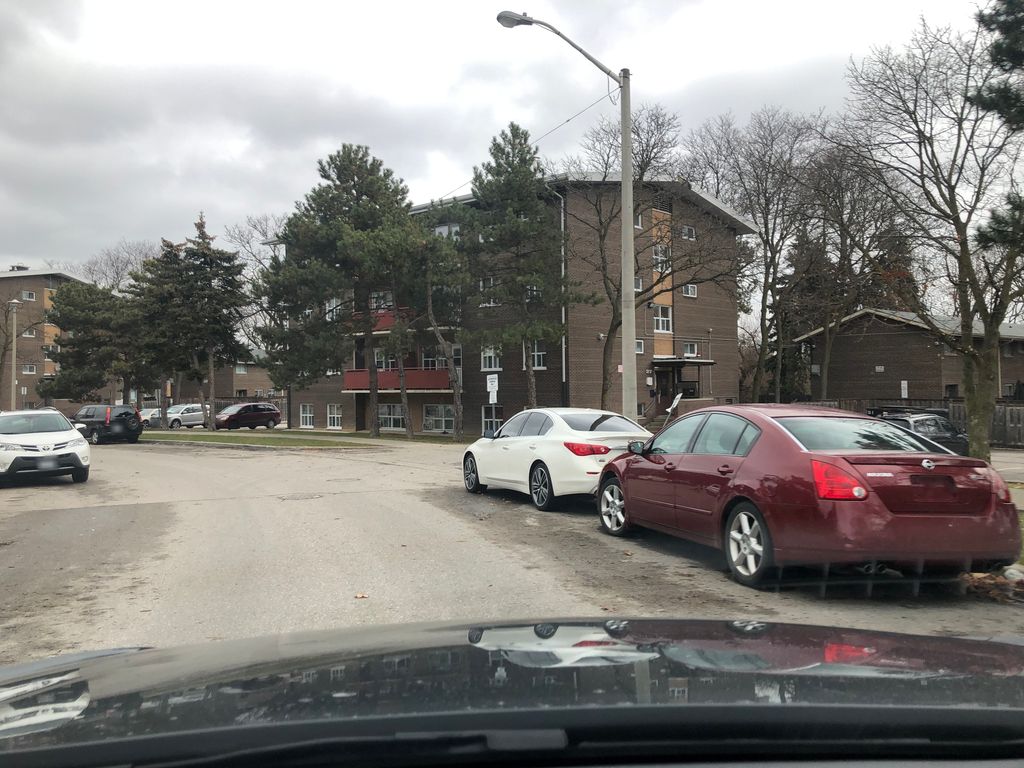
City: toronto